Question: I've got a nib with a view controller root element like this:

so I can position elements relative to the top and bottom layout guides using auto-layout.
When I first tried to load this nib using
'''
SearchViewControllerPro* searchViewController = [[SearchViewControllerPro alloc]initWithNibName:@"SearchViewControllerPro" bundle:[NSBundle mainBundle]];
'''
I got the following run-time exception:
> Terminating app due to uncaught exception
'NSInternalInconsistencyException', reason: '-[UIViewController
_loadViewFromNibNamed:bundle:] loaded the "SearchViewControllerPro" nib but the view outlet was not set.'
Googling the error it was pointed out to me, that the file owner of the xib needed to be set to the class of my view controller and the view outlet had to be set to the view object in the xib. If I do so, then I get the following run-time error:
> Terminating app due to uncaught exception
'UIViewControllerHierarchyInconsistency', reason: 'A view can only be
associated with at most one view controller at a time! View > is associated with . Clear this association before associating this view with
.'
Does not come as a surprise since the view is associated to both the file owner and the top-level view controller of the nib. But how can I tell the run-time that they are both in fact the very same thing instead of two separate entities?
When I try to unpck the ViewController from the nib like so,
'''
NSArray* xibContents = [[NSBundle mainBundle] loadNibNamed:@"SearchViewControllerPro" owner:nil options:nil];
SearchViewControllerPro* mapSearchViewController = [xibContents lastObject];
'''
, it does no good either:
> Terminating app due to uncaught exception 'NSUnknownKeyException',
reason: '[ setValue:forUndefinedKey:]: this class
is not key value coding-compliant for the key view.
I found a solution, but it is not pretty. Despite the structure as shown in IB, the view controller is not the last object in the xib. So I have:
'''
__block SearchViewControllerPro* mapSearchViewController = nil;
[xibContents enumerateObjectsUsingBlock:^(id obj, NSUInteger idx, BOOL *stop) {
if ([obj isKindOfClass:[SearchViewControllerPro class]]) {
mapSearchViewController = obj;
}
}];
'''
and this seems to work without run-time crashes. However, it's everything but clean code.
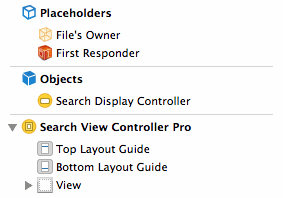
Answer: > how can I tell the run-time that they are both in fact the very same
thing instead of two separate entities?
You can't because they are not the same thing. You have created two 'SearchViewControllerPro' intstances.
You need to either alloc-init a SearchViewControllerPro instance or unarchive one from a nib.
If you decide to create the ViewController in the nib the usual way to access it is the same way you would access any other item (view, button, textfield) that you create in a nib.
Add an outlet to the FilesOwner object, hook up the connection in interface builder and be sure to pass the object when you unarchive the nib.
eg If you want the Object that unarchives the nib to be FilesOwner:
'''
[[NSBundle mainBundle] loadNibNamed:@"SearchViewControllerPro" owner:self options:nil];
'''